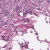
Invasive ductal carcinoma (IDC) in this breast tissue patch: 1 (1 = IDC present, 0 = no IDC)